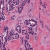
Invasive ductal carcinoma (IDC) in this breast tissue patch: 1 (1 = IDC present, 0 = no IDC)